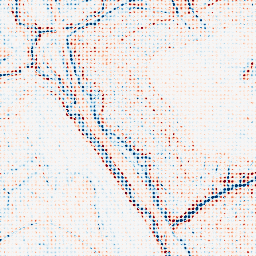
Category: edge_preserving
Decomposition family: anisotropic_diffusion
Decomposition parameters: iterations: 10
kappa: 100
gamma: 0.15
Upsampling method: sinc_hamming
Upsampling parameters: scale: 8
kernel_size: 4
Upsampling scale: 8